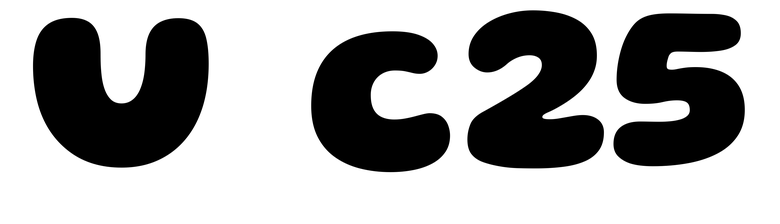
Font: Gluten_ExtraBold